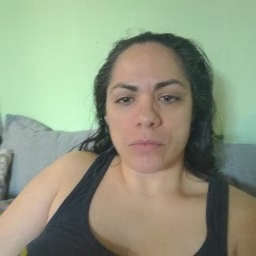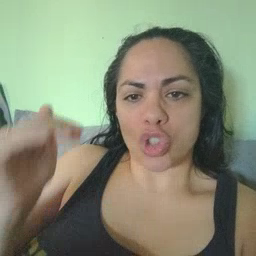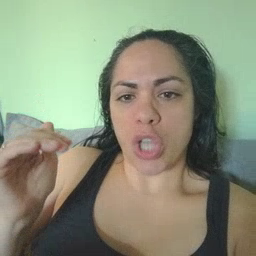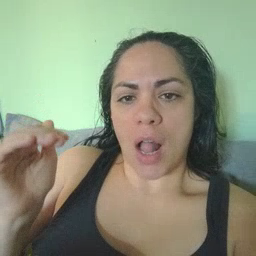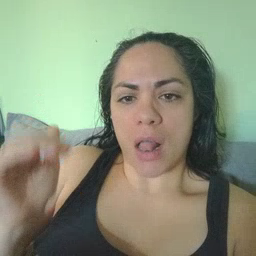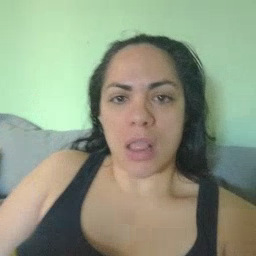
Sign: child